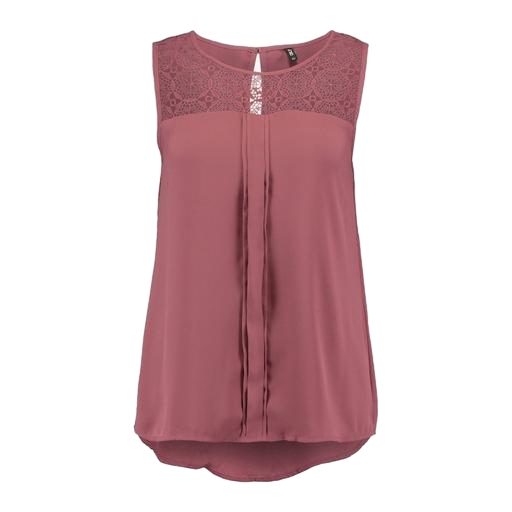
pink lace-accented top, sleeveless and lace detail, pink pleated front sleeveless top, white background